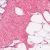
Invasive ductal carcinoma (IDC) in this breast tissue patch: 0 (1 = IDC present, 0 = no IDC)